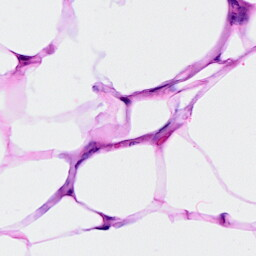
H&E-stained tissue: Breast